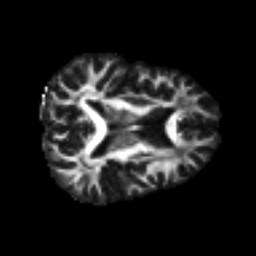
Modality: FA
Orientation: axial
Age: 40
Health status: ill
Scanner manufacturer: philips
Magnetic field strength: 3 T
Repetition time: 9 s
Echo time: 0.127 s